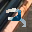
Label: 3